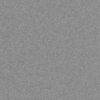
Label: dusty